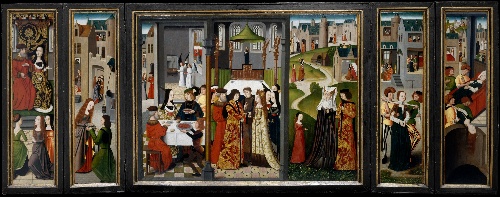
Title: The Life and Miracles of Saint Godelieve
Artist: Master of the Saint Godelieve Legend
Artist bio: Netherlandish, active fourth quarter 15th century
Object type: Painting, polyptych
Classification: Paintings
Medium: Oil on wood
Dimensions: Open 49 1/4 x 126 3/8 in. (125.1 x 311 cm); closed 49 1/4 x 63 1/4 in. (125.1 x 160.7 cm)
Department: European Paintings
Credit line: John Stewart Kennedy Fund, 1912
Accession year: 1912
Repository: Metropolitan Museum of Art, New York, NY
Tags: Interiors|Women|Saints|Dining|Weddings